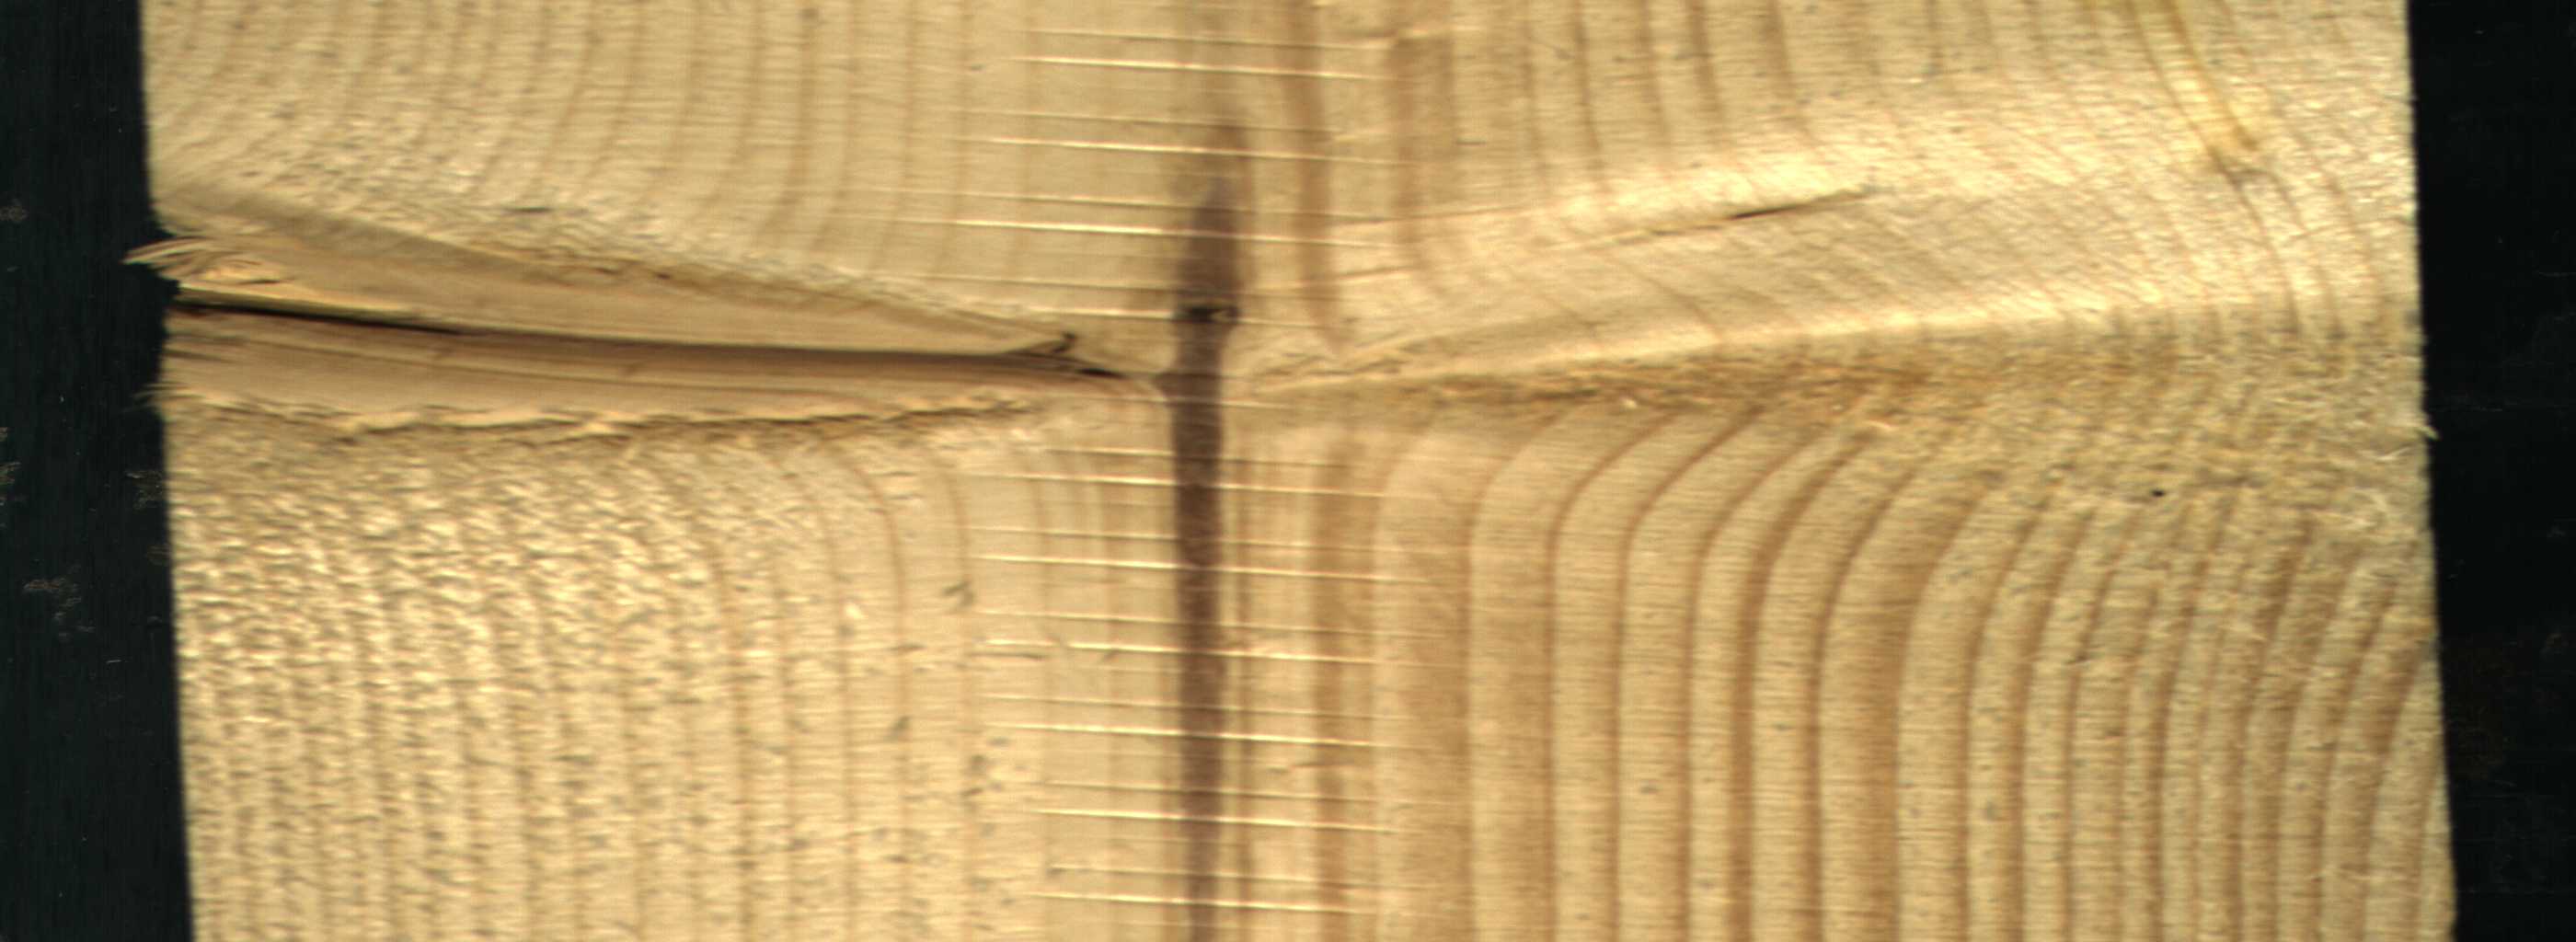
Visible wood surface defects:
Marrow
knot_with_crack
Live_Knot